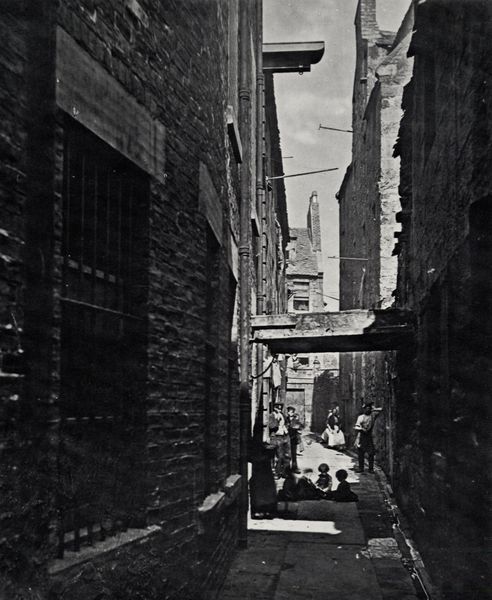
Titel: Nahaufnahme, Nr. 29 Gallowgate
Künstler: Thomas Annan
Institution: unbekannt
Schlagwörter: dunkel, gruppe, himmel, mann, schatten, wasser, weiß, frauen, menschen, stadt, fenster, frau, grau, hell, licht, männer, schwarz, strasse, dach, gebäude, haus, weg, hemd, hose, mütze, mützen, wand, arm, stein, steine, häuser, brücke, gitter, sonne, boden, kind, england, alltag, kinder, kreis, schornstein, turm, schürze, düster, enge, fassade, fassaden, gasse, italien, passanten, pflaster, hosen, jungen, hemden, dächer, giebel, mauer, ziegel, schlucht, backstein, arbeiter, masten, steg, vorsprung, spielen, schmal, gris, homme, balken, flucht, foto, fotografie, photographie, wände, spiel, eng, hinterhof, italie, ruelle, stangen, durchblick, übergang, beton, gauben, mauerwerk, regenrinne, schwarzweiss, blanc, noir, stöcke, zille, photo, fenstergitter, maison, stäbe, mauern, vergittert, sturz, assis, sombre, kapelle, siedlung, gaube, femme, fenetre, armut, clair obscur, lumière, ombre, rinnstein, stahl, ciel, contraste, rinsal, drau, rinne, brücken, ville, baracke, enfants, schwaz, häuserzeile, maisons, enfant, fille, tristesse, toit, fensterstürze, naturstein, fenstersturz, altstadt, fenetres, schacht, stürze, abfluss, häuserfronten, pont, pauvreté, mur, schmutzig, abwasser, garçon, triste, new york, noir et blanc, hommes, debout, fahnenmasten, gosse, strassenschlucht, atget, passage, rue, enge gasse, barreau, barreaux, gassenjungen, gelander, hochweg, lehenen, schaftten, sonnenscheinverschattet, steinmauerwerk, ziegelmauerwerk, passé, gendarme, immeuble, industriel, poteau, batiments, travailleurs, jour, pauvre, ouvrier, image, xixe siècle, mauern dunkel, szeine, etroit, jeux, personne, us, gamins, caniveau, frühere zeit, nigger, femme\, enfanta, passerelle, appartements, gouttière, une vieille rue avec des enfants, siècle, adultes, humains, pauvr, mélancholie, apre